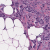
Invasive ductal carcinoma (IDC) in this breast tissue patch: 1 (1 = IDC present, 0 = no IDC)